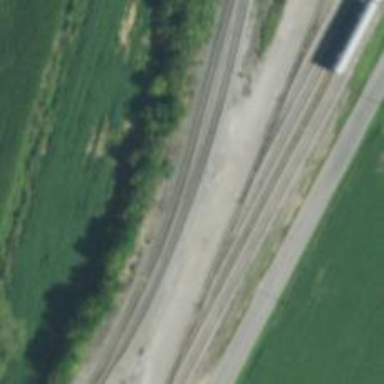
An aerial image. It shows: Railway yard.